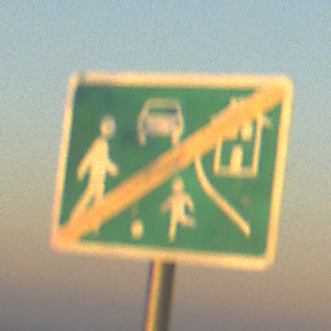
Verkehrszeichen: EndeVerkehrsberuhigterBereich
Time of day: SunriseSunset
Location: Outdoor (Nature)
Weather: Clear
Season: NotSpecified
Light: Natural